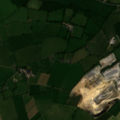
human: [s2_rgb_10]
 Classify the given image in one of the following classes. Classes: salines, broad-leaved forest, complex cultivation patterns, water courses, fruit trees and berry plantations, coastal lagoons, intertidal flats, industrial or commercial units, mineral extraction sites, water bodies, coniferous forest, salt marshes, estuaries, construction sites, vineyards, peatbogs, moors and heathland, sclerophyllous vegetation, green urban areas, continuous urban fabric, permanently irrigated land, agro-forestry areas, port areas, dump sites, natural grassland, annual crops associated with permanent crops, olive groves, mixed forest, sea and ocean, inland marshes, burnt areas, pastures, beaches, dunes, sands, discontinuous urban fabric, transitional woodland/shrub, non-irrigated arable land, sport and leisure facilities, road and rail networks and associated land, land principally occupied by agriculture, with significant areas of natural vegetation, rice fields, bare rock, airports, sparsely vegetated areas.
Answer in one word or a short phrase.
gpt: mineral extraction sites, non-irrigated arable land, pastures, land principally occupied by agriculture, with significant areas of natural vegetation